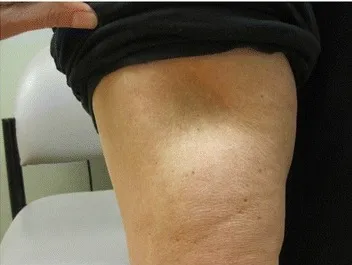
Lipoatrophy on thigh in November 2012.
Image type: medical_photograph (skin_photograph)